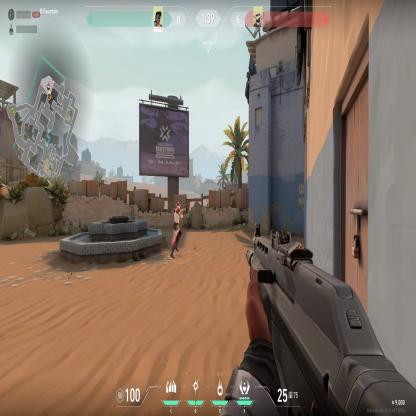
Label: enemy